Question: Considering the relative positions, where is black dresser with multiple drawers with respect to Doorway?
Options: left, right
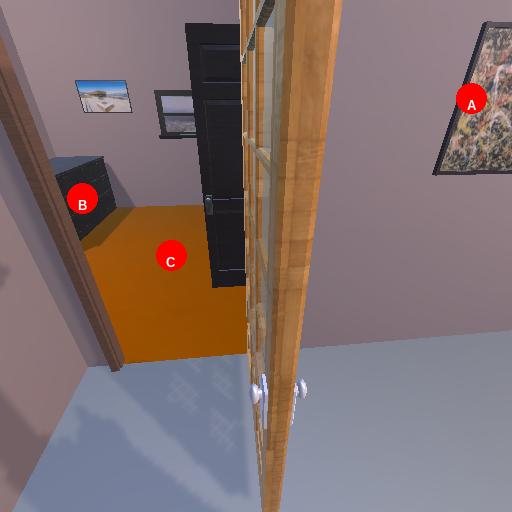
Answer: left